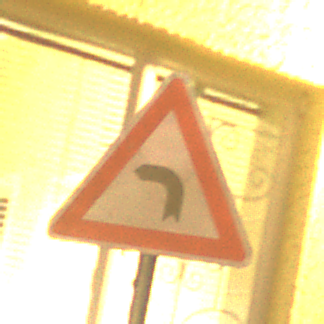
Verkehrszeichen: KurveLinks
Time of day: Night
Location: Outdoor (Urban)
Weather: Clear
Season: NotSpecified
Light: Artificial